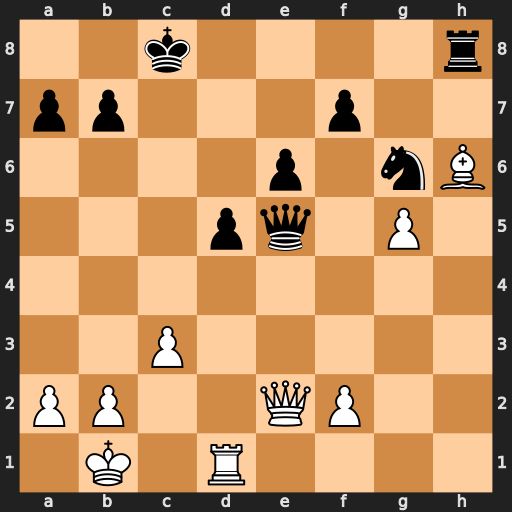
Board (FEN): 2k4r/pp3p2/4p1nB/3pq1P1/8/2P5/PP2QP2/1K1R4
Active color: w
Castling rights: -
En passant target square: -
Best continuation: Qxe5 Nxe5 Bg7 Rh5 Bxe5